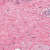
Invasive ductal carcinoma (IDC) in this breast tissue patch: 0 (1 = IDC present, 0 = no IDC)